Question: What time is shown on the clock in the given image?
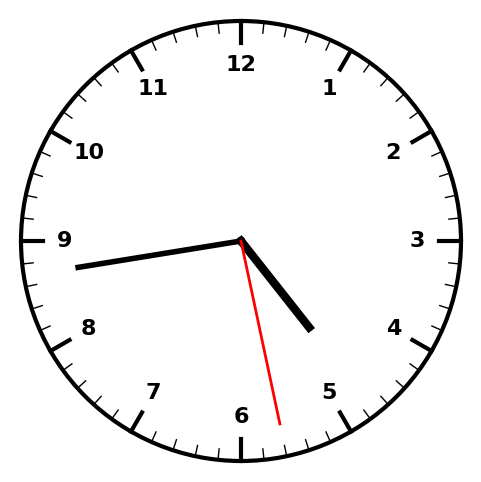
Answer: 04:43:28